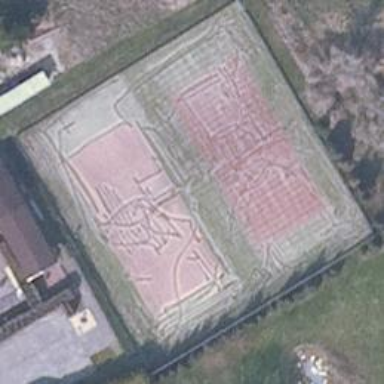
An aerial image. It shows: Tennis court in leisure pitch.